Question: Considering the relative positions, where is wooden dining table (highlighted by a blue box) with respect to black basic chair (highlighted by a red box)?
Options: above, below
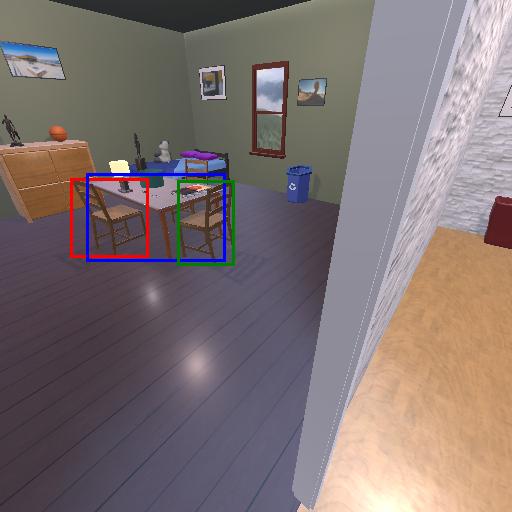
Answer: above